Question: We've some boxes to show some data on hover. So, when we move mouse over one element, it should expand, get in front of other elements, and show the hidden data.
I did something like this:
'''
box:hover {
z-index: 50;
}
'''
But there's one problem; When we move mouse on another outer white space, the 'z-index' back to the value, same as others. So it's visible that hovered element is in lower layer than next one.
Here's my <URL>. Try to hover on one element, move your mouse out of element and the background-image of other elements will be in front of our hovered element before the transition ends.
Update: this is the screen shot of problem. This is when we unhover on element. 'background-image' of another elements come in front of our hovered element.

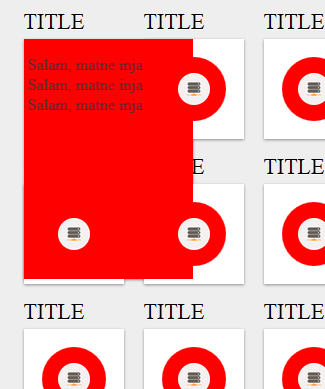
Answer: Add a transition also for 'z-index', but insert a delay only when '.box' is in normal state.
Doing so the 'z-index' will change istantly on hover, while on the opposite action ("unhover") the 'z-index' will take its initial value but only after '0.5' seconds (the duration of your expanding effect is '0.4' seconds)
'''
.box {
...
z-index: 1;
-webkit-transition: z-index 0s .5s;
-moz-transition: z-index 0s .5s;
transition: z-index 0s .5s;
}
.box:hover {
-webkit-transition: z-index 0s 0s;
-moz-transition: z-index 0s 0s;
transition: z-index 0s 0s;
z-index: 50;
}
'''
example: <URL>